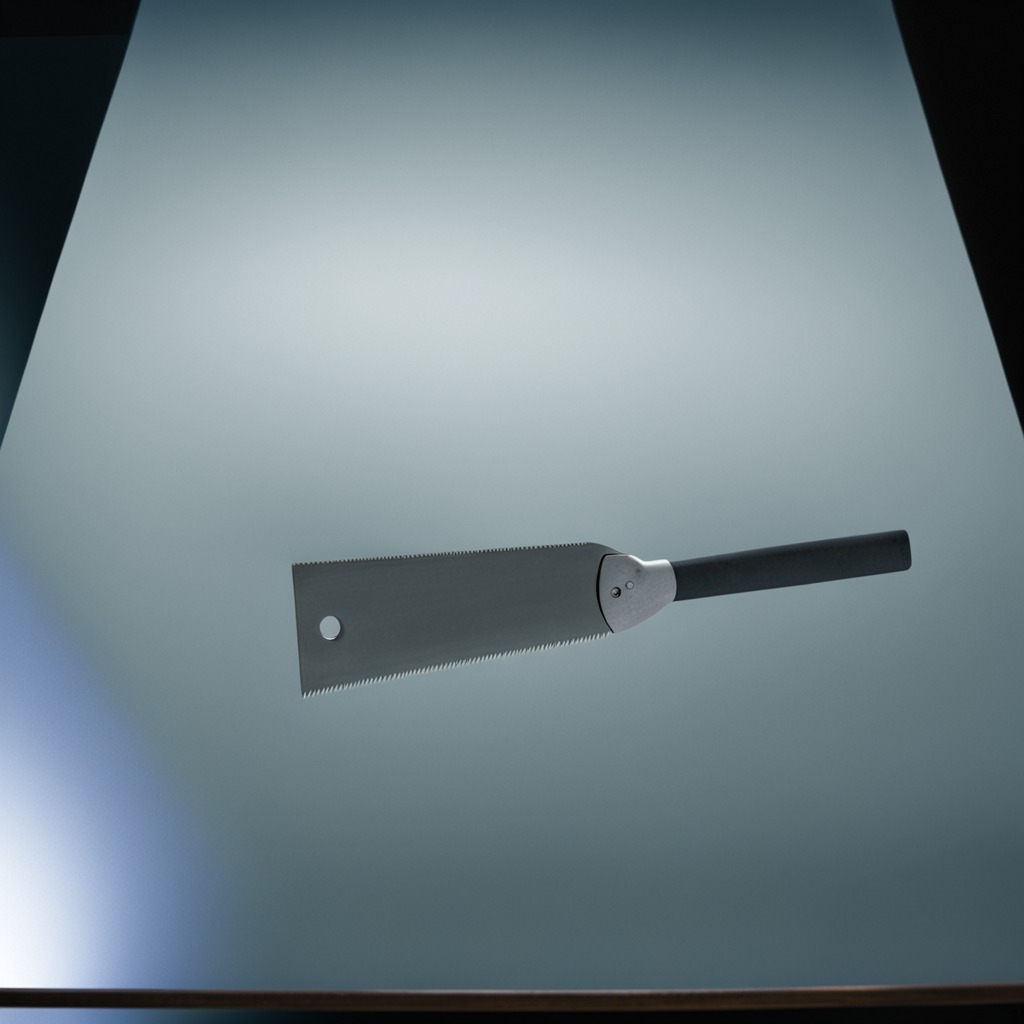
A handheld metal saw is lying on a clean empty table in a railway signal maintenance room lit by harsh overhead fluorescents.